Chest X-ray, PA view. Patient: 53 years old, sex M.
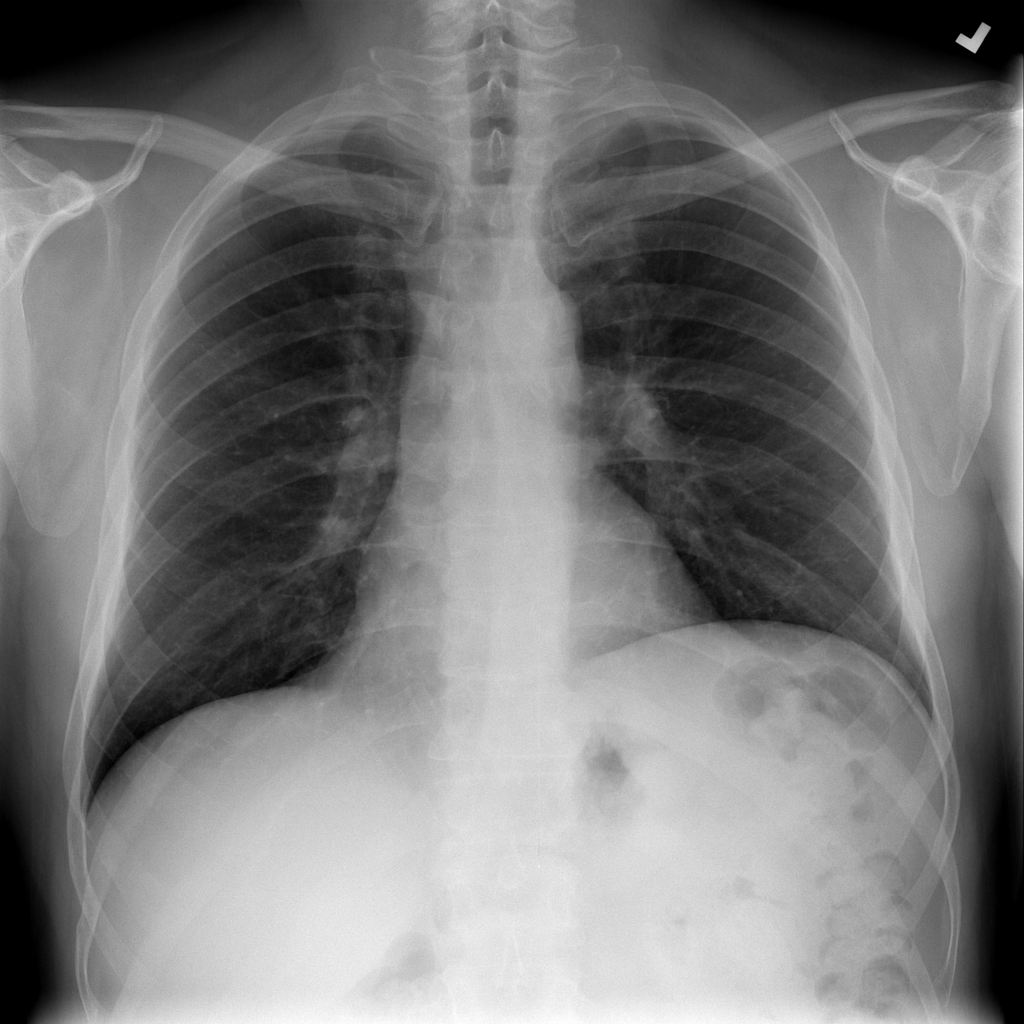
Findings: No Finding